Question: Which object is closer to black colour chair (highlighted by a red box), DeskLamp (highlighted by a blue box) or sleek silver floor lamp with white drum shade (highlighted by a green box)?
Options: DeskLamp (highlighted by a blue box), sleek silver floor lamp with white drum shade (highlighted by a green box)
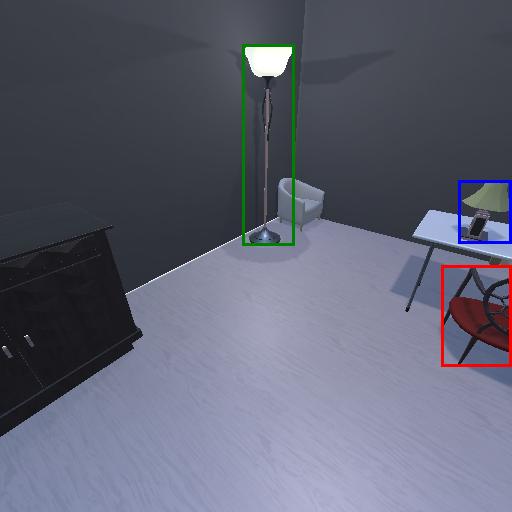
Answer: DeskLamp (highlighted by a blue box)